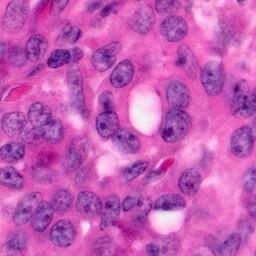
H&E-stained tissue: Pancreatic